Question: I've got a two tables I'm using to generate a report.
How would I get 'x' axis on the report to show the results by say every month or two months?
I've tried this but by adding group by 'inputdate' as well but it splits up all the emotions and counts.
'''
SELECT ConceptName,COUNT(distinct blogId) As Tot
FROM conceptTable ct
JOIN blog on content LIKE '%'+ct.conceptName+'%'
GROUP BY conceptName
'''
so at the moment it looks like this:
instead I would like it to list 'inputdate' on axis for every couple of months and the total times that conceptemotion showed up for that month.
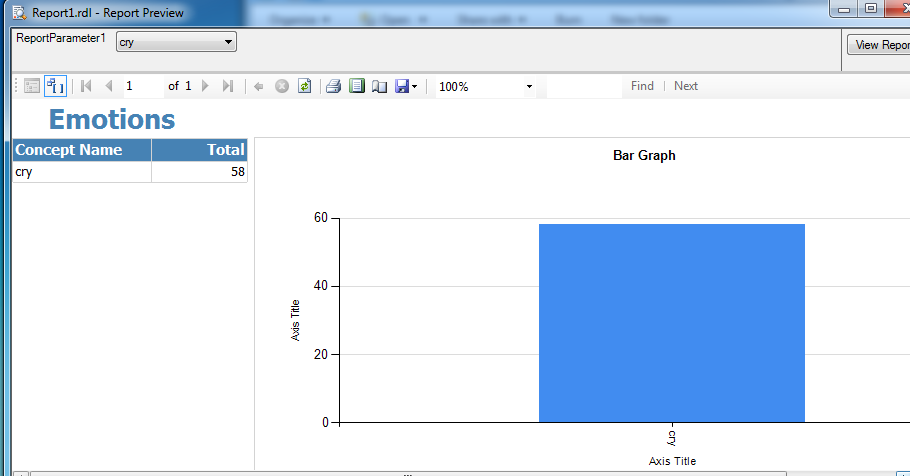
Answer: You're probably after something like
'''
select ConceptName,cast(datepart(year, inputdate) as varchar) + '/' +
cast(datepart(month, inputdate) as varchar) as RptMonth, COUNT(*) as
Tot
from conceptTable ct join blog on content like
'%'+ct.conceptName+'%'
group by conceptName, cast(datepart(year,
inputdate) as varchar) + '/' + cast(datepart(month, inputdate) as
varchar)
'''
But you probably also need a left join to your emotions lookup table in there, so it will still show emotions if none exist for that month.